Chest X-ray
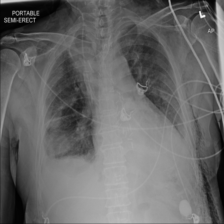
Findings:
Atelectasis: positive
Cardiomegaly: negative
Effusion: positive
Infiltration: positive
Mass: negative
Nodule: negative
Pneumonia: negative
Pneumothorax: negative
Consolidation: negative
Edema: negative
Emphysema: positive
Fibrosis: negative
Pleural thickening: negative
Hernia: negative